На горизонтальной плоскости с коэффициентом трения $\mu$ находятся два одинаковых малых диска с гладкой боковой поверхностью. Первый диск покоился, а второй налетел на него со скоростью $\vec{v}$ в момент удара.
Считая столкновение дисков упругим, но не обязательно лобовым, найдите, на каком расстоянии окажутся диски к моменту их остановки, если первый диск остановился, пройдя расстояние $x_{1}$.
Чему равно наибольшее и наименьшее возможные конечные расстояния между дисками при данных значениях модуля скорости $v$ и коэффициента трения $\mu$? Размерами дисков пренебречь. Ускорение свободного падения $g$.
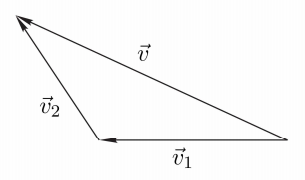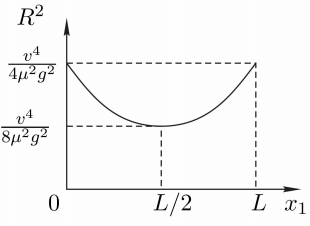
Считая столкновение дисков упругим, но не обязательно лобовым, найдите, на каком расстоянии окажутся диски к моменту их остановки, если первый диск остановился, пройдя расстояние $x_{1}$.
Решение: Сохранение импульса в случае равных масс дисков даёт $\overrightarrow{v_{1}}+\overrightarrow{v_{2}}=\vec{v}$, где $\overrightarrow{v_{1}}$ и $\overrightarrow{v_{2}}$ - векторы скорости дисков после удара, a $\vec{v}$ - вектор скорости налетевшего диска до удара. Таким образом, векторы составляют треугольник, указанный на рисунке ниже.  Сохранение энергии при упругом столкновении даёт $v_{1}^{2}+v_{2}^{2}=v^{2} \quad$ (сумма квадратов двух сторон треугольника равна квадрату третьей). Отсюда следует, что угол между векторами $\overrightarrow{v_{1}}$ и $\overrightarrow{v_{2}}$ прямой. Прямым будет и угол между отрезками $x_{1}$ и $x_{2}$, пройденными дисками после столкновения. Первый диск проходит до остановки расстояние $x_{1}$, откуда $v_{1}^{2}=2 \mu g x_{1}$. Для второго диска имеем $v_{2}^{2}=2 \mu g x_{2}$. Из закона сохранения энергии можно получить $x_{1}+x_{2}=L=\frac{v^{2}}{2 \mu g}$. По теореме Пифагора квадрат расстояния между дисками после их остановки $$ R^{2}=x_{1}^{2}+x_{2}^{2}=2 x_{1}^{2}-2 L x_{1}+L^{2}=2 x_{1}^{2}-\frac{x_{1} v^{2}}{\mu g}+\frac{v^{4}}{4 \mu^{2} g^{2}}. $$
Ответ: По теореме Пифагора квадрат расстояния между дисками после их остановки $$ R^{2}=x_{1}^{2}+x_{2}^{2}=2 x_{1}^{2}-2 L x_{1}+L^{2}=2 x_{1}^{2}-\frac{x_{1} v^{2}}{\mu g}+\frac{v^{4}}{4 \mu^{2} g^{2}}. $$

Чему равно наибольшее и наименьшее возможные конечные расстояния между дисками при данных значениях модуля скорости $v$ и коэффициента трения $\mu$?
Решение: Для ответа на второй вопрос рассмотрим это выражение как функцию $x_{1}$ (см. рисунок).  Понятно, что $L \geqslant x_{1} \geqslant 0$. На концах интервала $R^{2}$ принимает наибольшее значение, тогда $R=L=v^{2} /(2 \mu g)$. Наименьшее значение достигается при $x_{1}=L / 2$, тогда $$ R^{2}=\frac{L^{2}}{2}, \quad R=\frac{L}{\sqrt{2}}=\frac{v^{2}}{2 \sqrt{2} \mu g}. $$ Случай $x_{1}=0$ соответствует скользящему столкновению, случай $x_{1}=L$ - лобовому.
Ответ: На концах интервала $L \geqslant x_{1} \geqslant 0$ $R^{2}$ принимает наибольшее значение. Наименьшее значение достигается при $x_{1}=L / 2$, тогда $$ R^{2}=\frac{L^{2}}{2}, \quad R=\frac{L}{\sqrt{2}}=\frac{v^{2}}{2 \sqrt{2} \mu g}. $$ Случай $x_{1}=0$ соответствует скользящему столкновению, случай $x_{1}=L$ - лобовому.
Темы:
T, Механика, Динамика, ЗСЭ, Соударения, ЗСИ, Всероссийские, Сухое трение, Трение